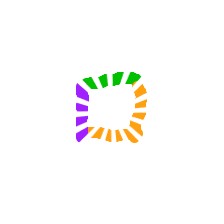
Shape: square